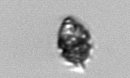
Label: Kryptoperidinium_triquetrum